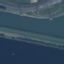
Land use / land cover class: River